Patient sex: M
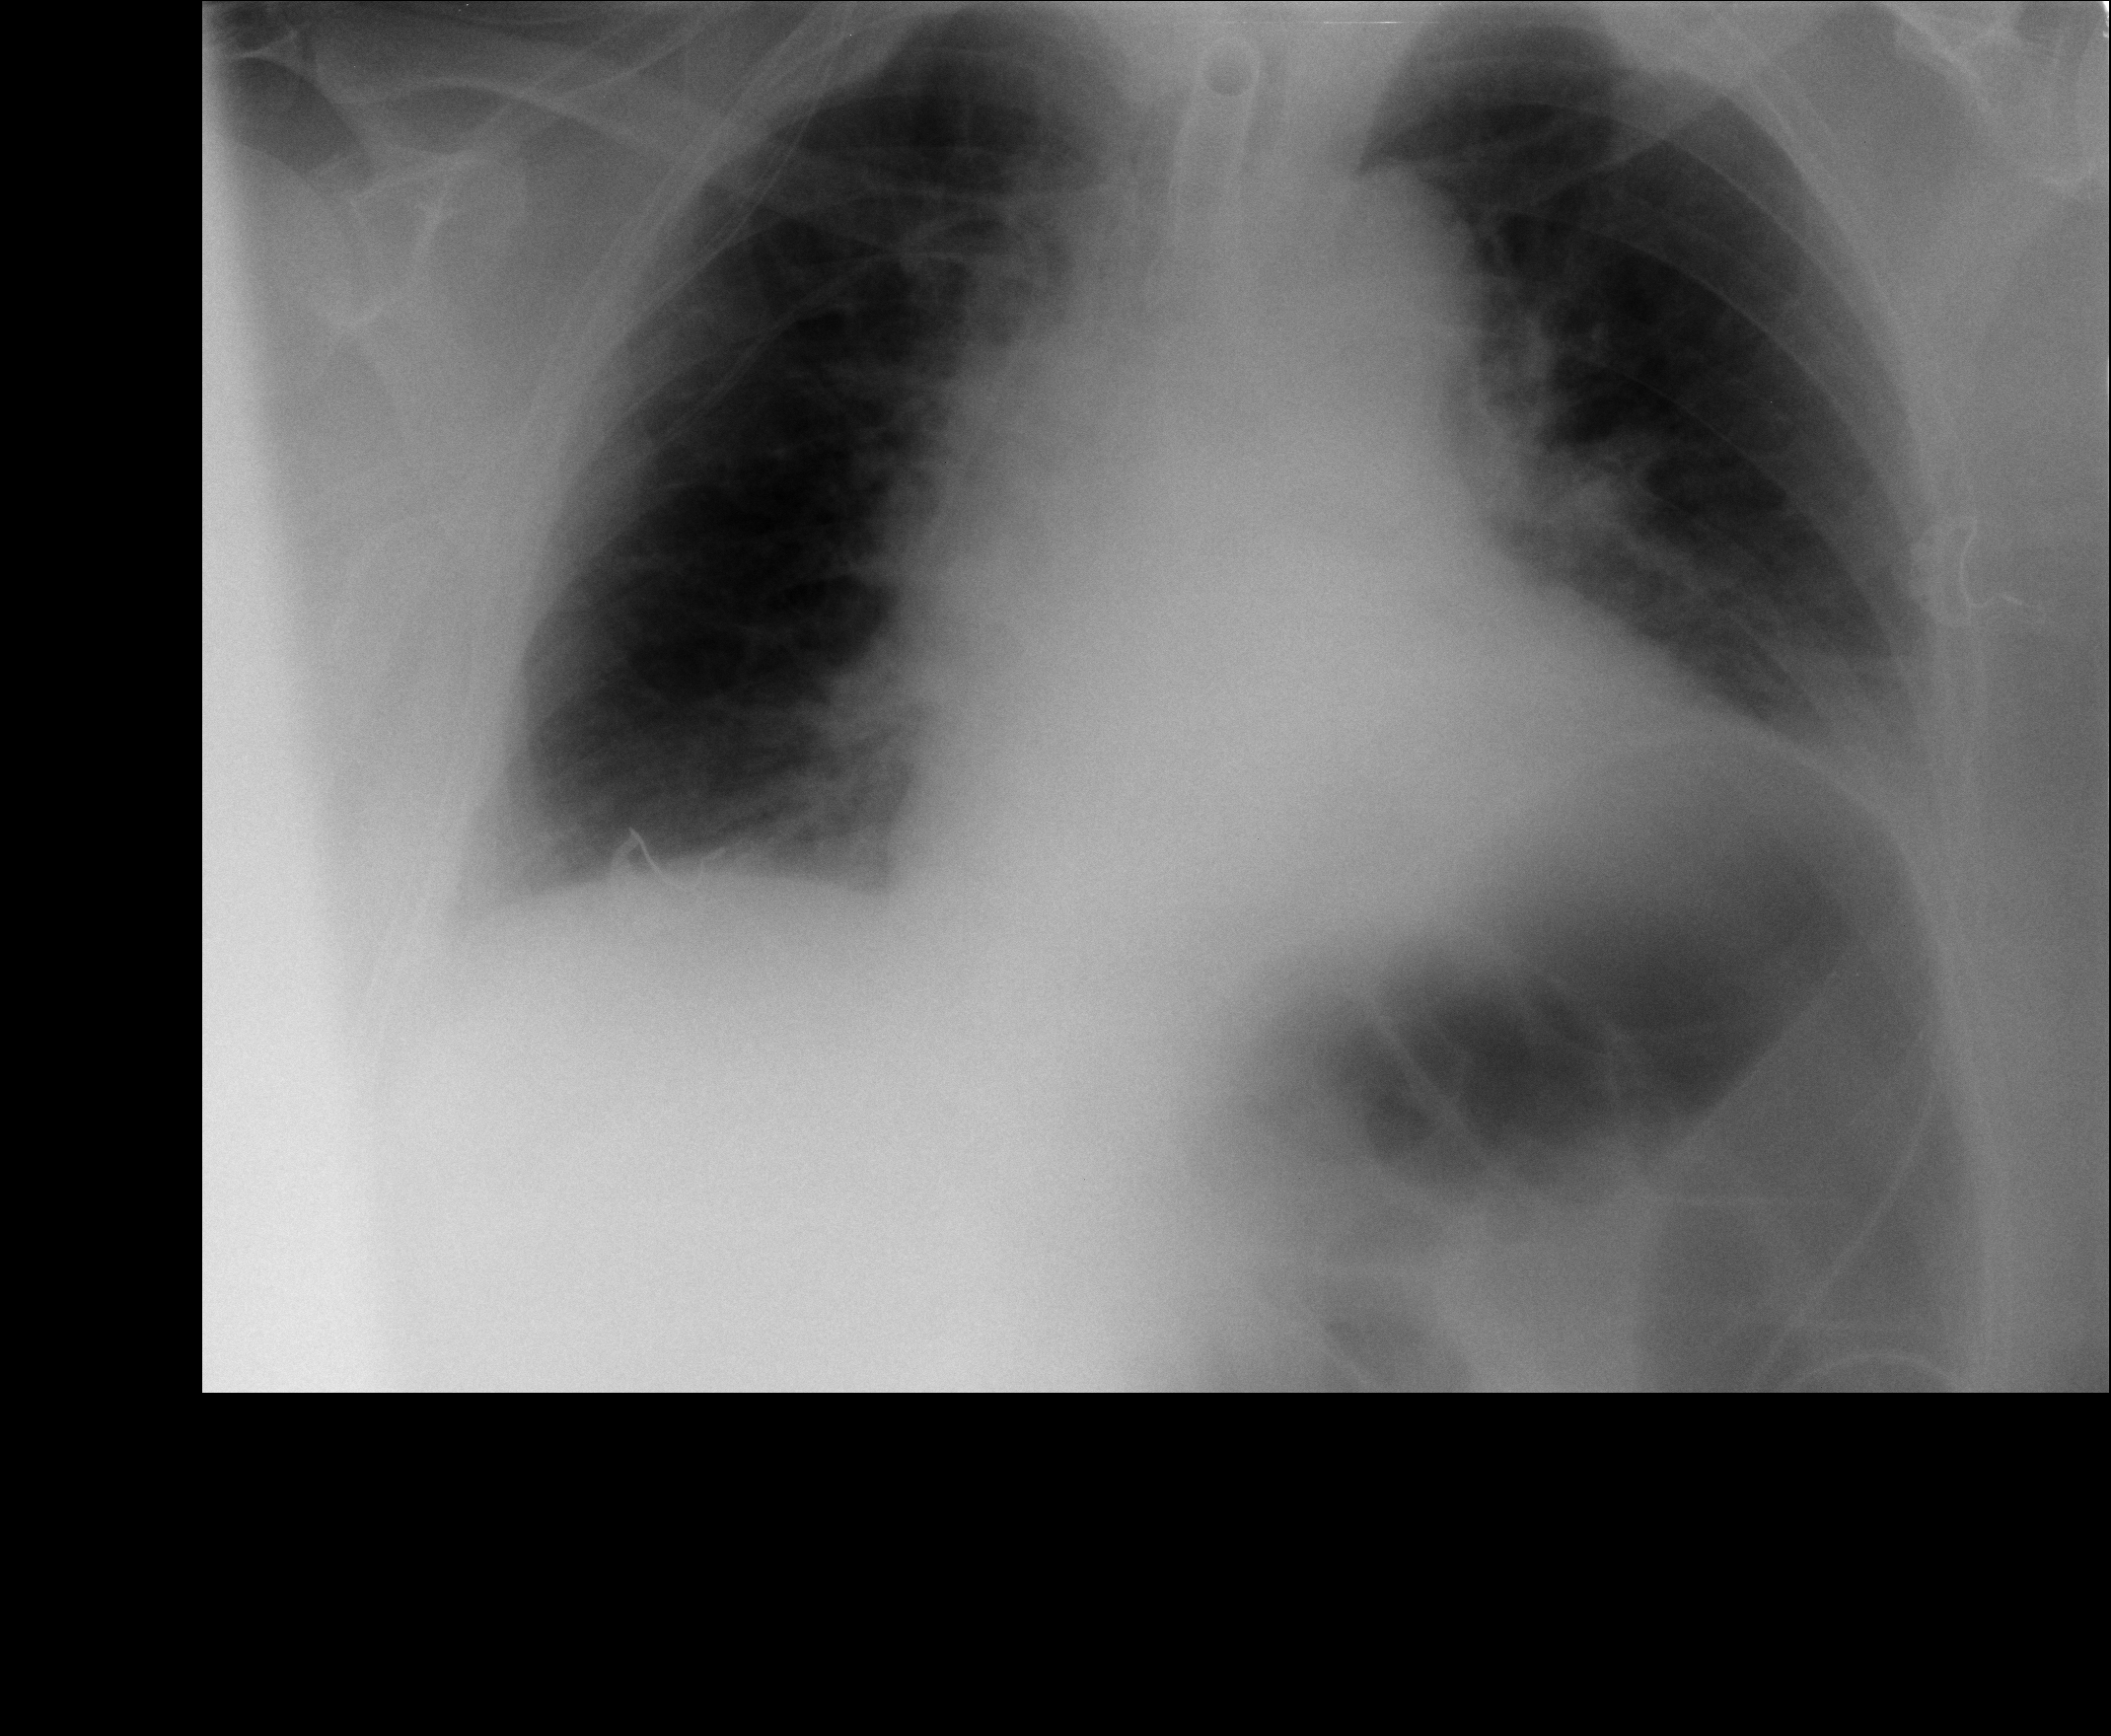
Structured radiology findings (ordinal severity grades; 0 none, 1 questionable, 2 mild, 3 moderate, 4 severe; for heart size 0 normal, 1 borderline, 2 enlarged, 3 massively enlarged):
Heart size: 0
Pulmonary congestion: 2
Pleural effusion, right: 0
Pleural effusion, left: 0
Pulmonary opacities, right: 0
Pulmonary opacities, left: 0
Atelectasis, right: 0
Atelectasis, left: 2